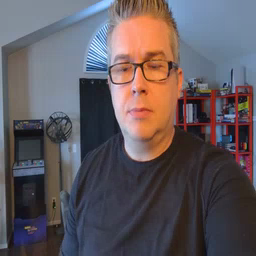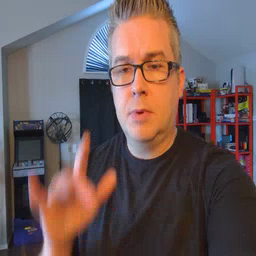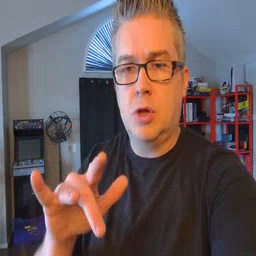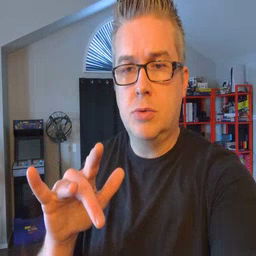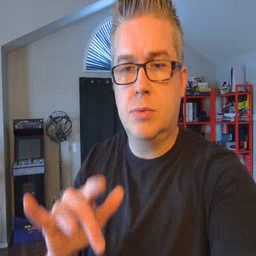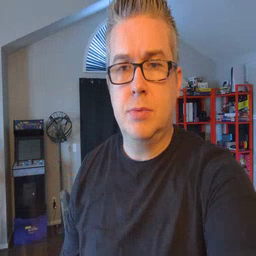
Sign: touch